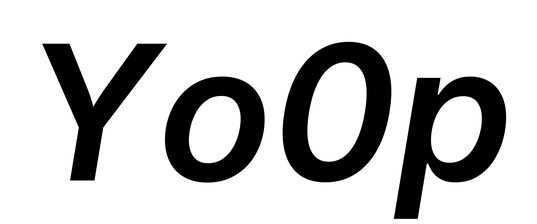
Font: Inter-Italic_SemiBold_Italic